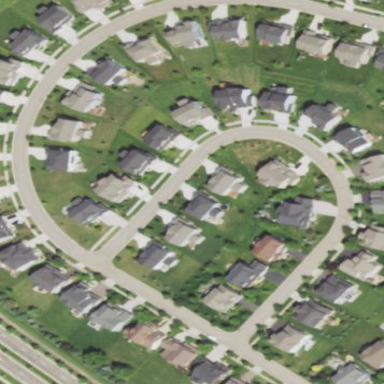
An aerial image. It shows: Single-family residential area.